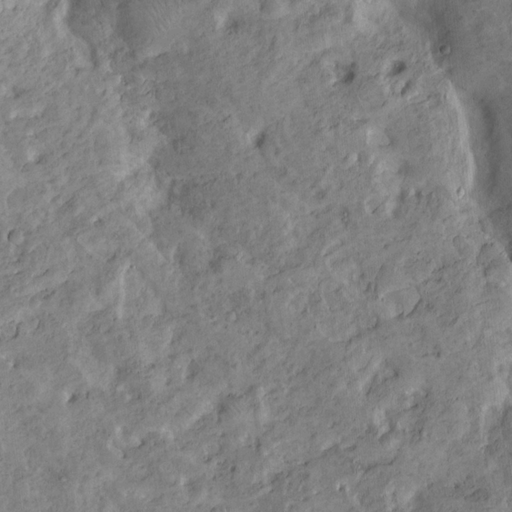
Objects detected: cone, cone